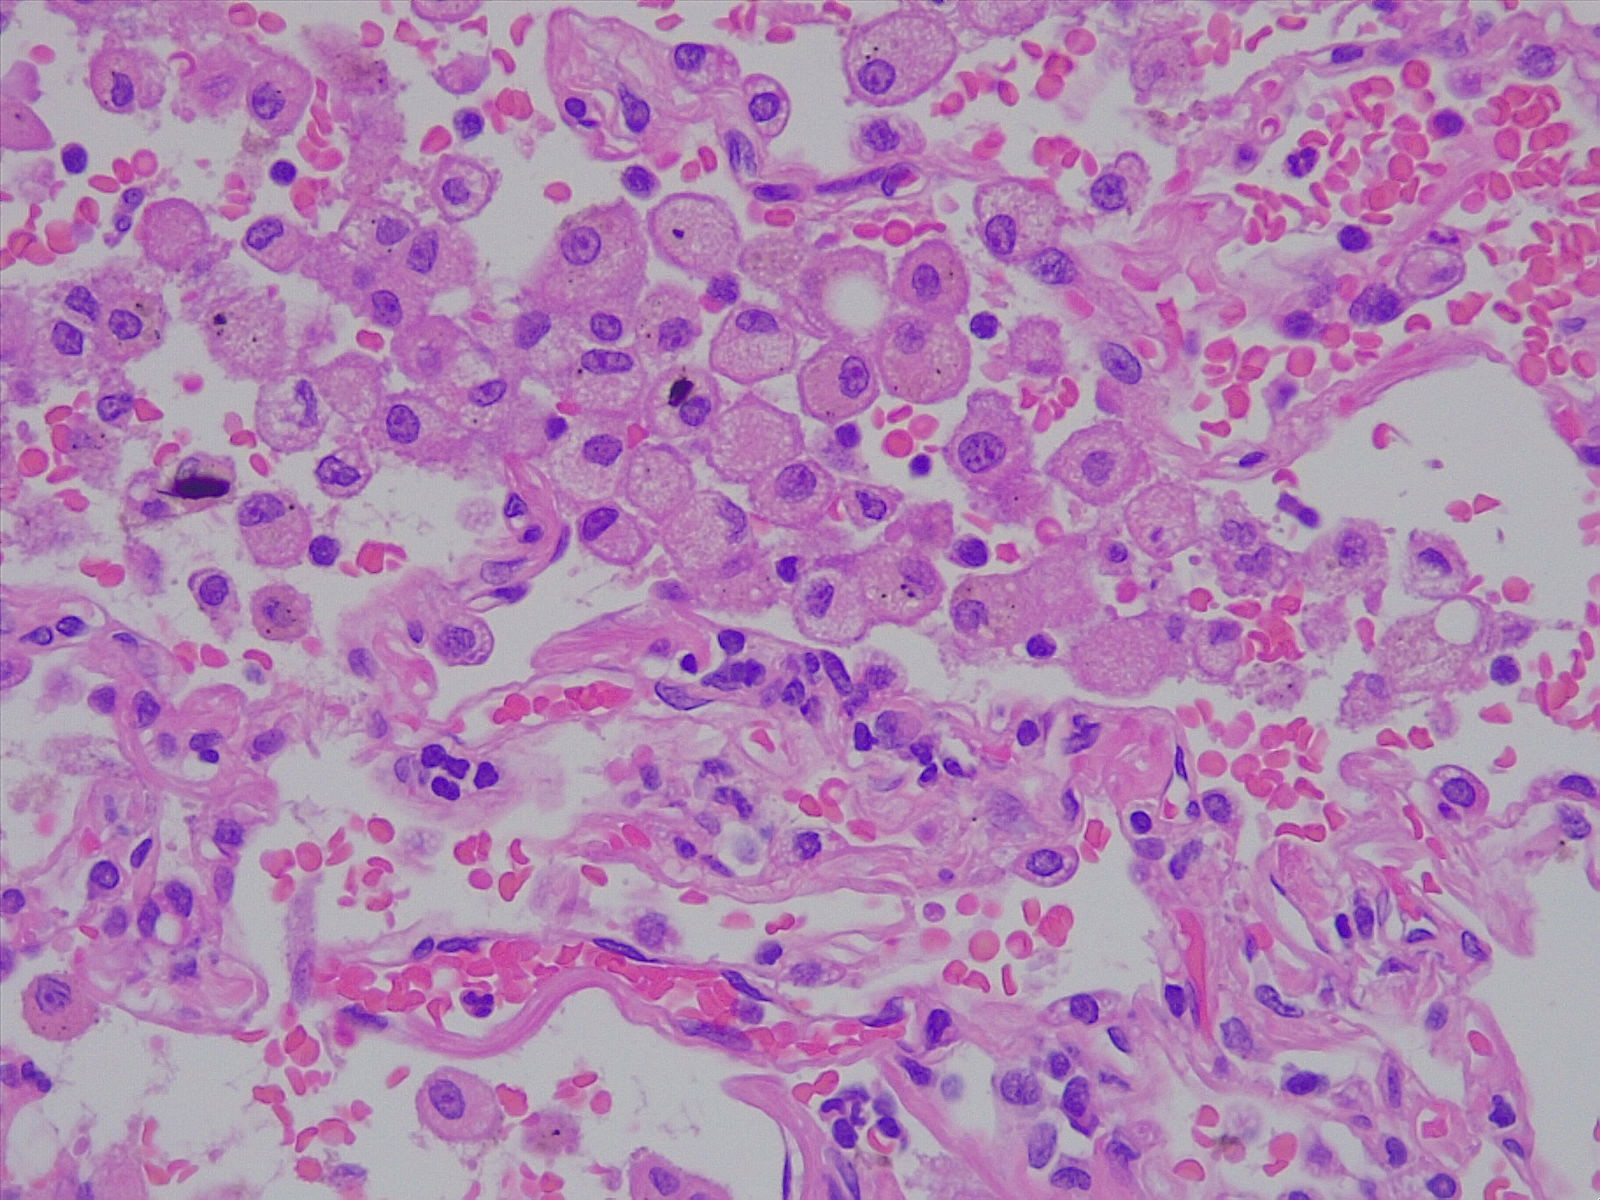
Label: normal lung tissue